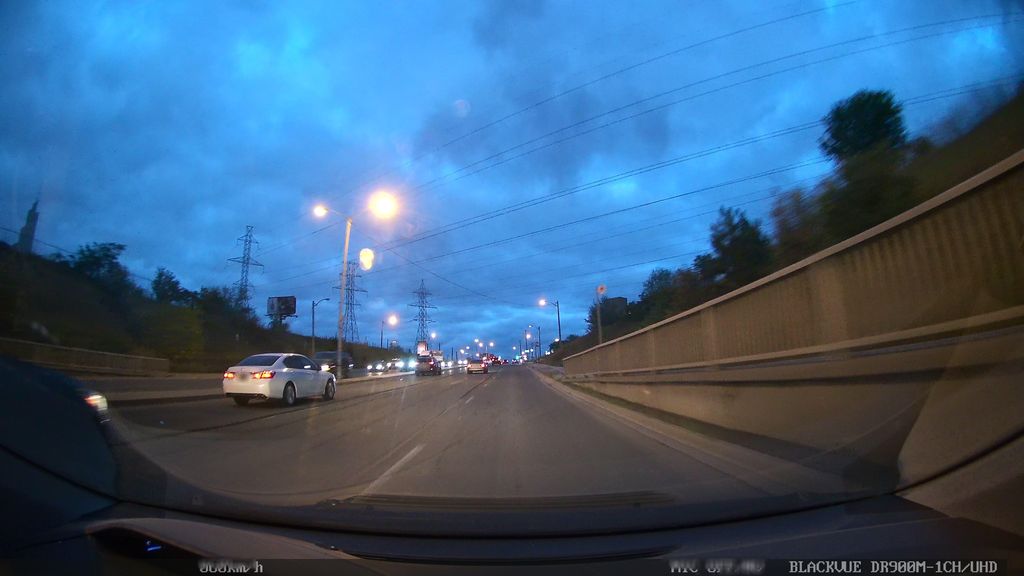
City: toronto